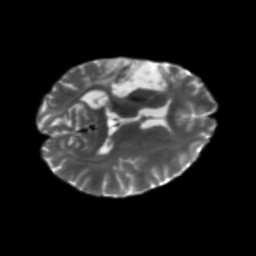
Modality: T2w
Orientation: axial
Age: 36
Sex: female
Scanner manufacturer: siemens
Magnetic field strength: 3 T
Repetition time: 5.47 s
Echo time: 0.0854 s